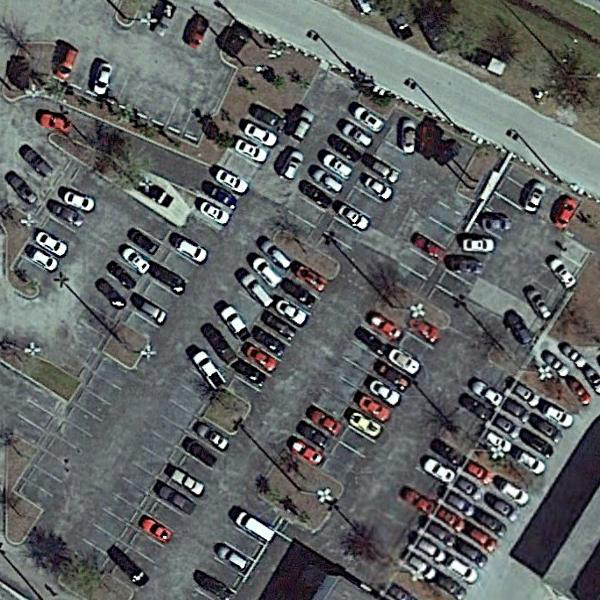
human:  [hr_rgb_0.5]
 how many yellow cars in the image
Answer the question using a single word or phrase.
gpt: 1